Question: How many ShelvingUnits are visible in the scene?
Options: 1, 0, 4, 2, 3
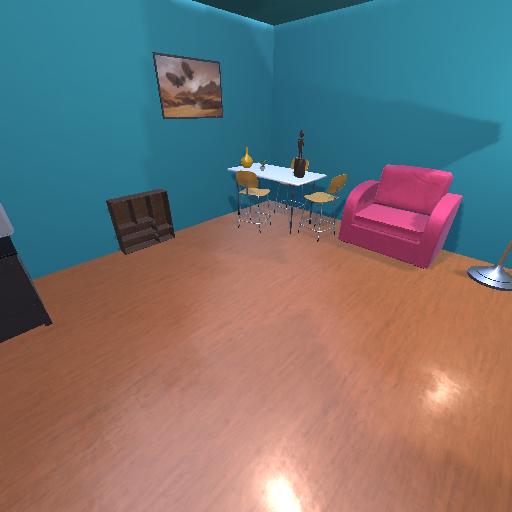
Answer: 1